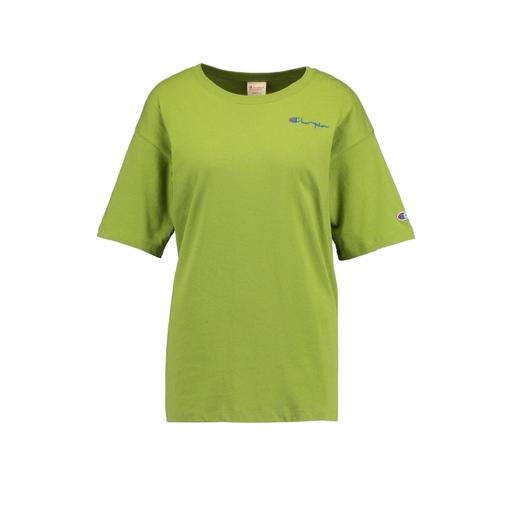
mid t-shirt, green women's t-shirt, t-shirt green, white background